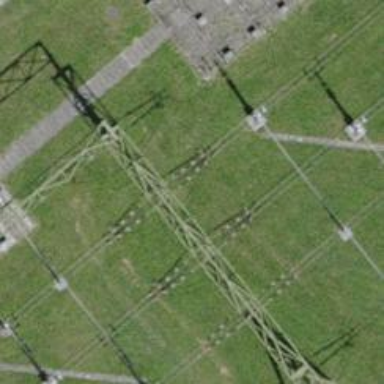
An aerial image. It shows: Insulator used in power systems.